Aerial crown-view tile of a tropical tree (Barro Colorado Island, Panama), acquired 20250317:
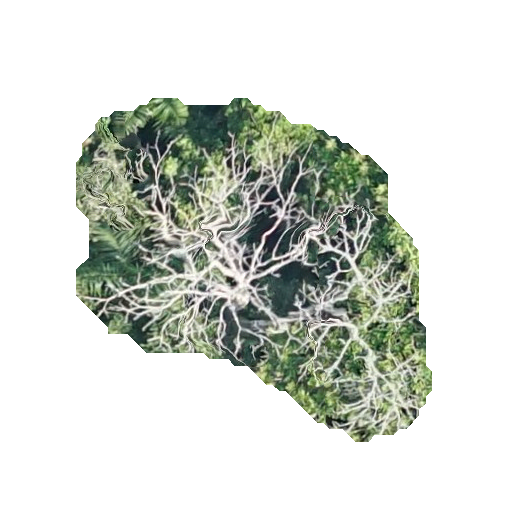
Species: Ceiba pentandra
GBIF accepted scientific name: Ceiba pentandra
Crown area: 125.486 m²